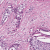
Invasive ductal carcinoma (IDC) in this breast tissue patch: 1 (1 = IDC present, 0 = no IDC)